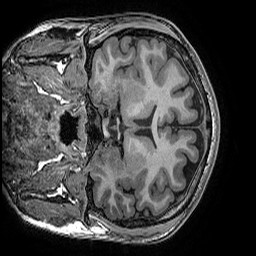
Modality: T1w
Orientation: coronal
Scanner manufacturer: ge
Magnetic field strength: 3 T
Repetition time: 0.008184 s
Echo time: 0.003192 s